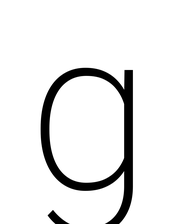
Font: Roboto_ExtraLight